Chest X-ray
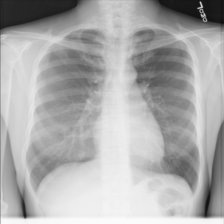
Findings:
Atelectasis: negative
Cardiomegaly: negative
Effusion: negative
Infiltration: negative
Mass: negative
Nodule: negative
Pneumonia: negative
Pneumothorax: negative
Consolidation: negative
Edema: negative
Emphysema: negative
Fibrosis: negative
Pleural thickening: negative
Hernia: negative